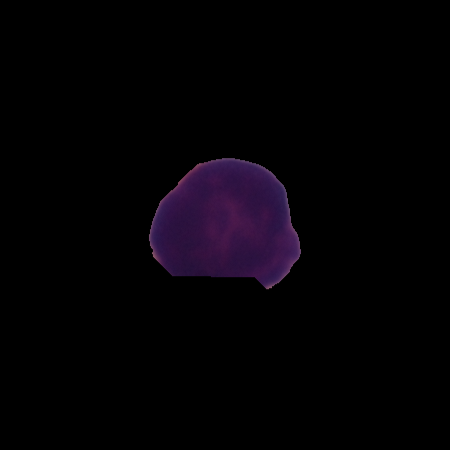
Label: healthy